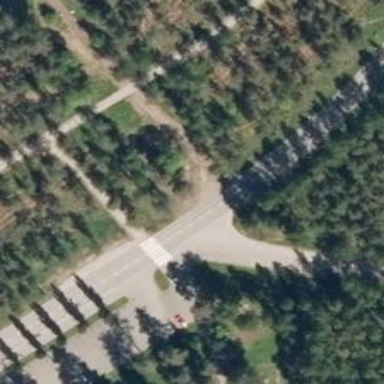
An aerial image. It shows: Uncontrolled road crossing.